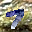
Label: 7